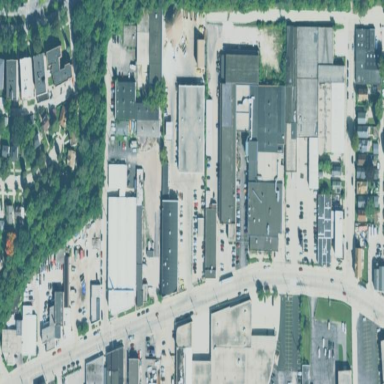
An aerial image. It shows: Industrial area.